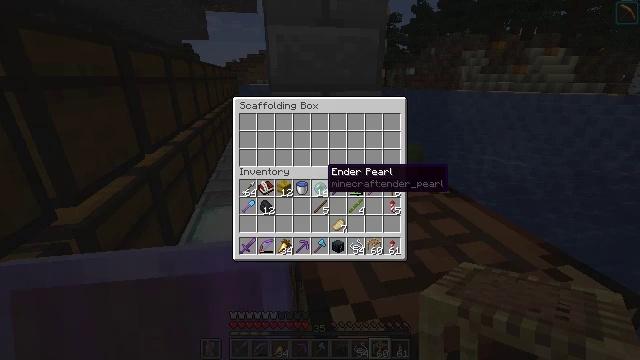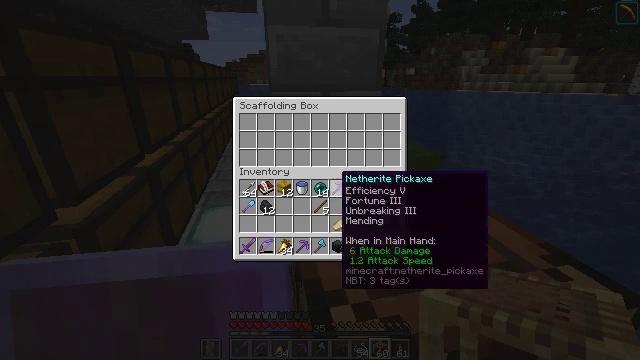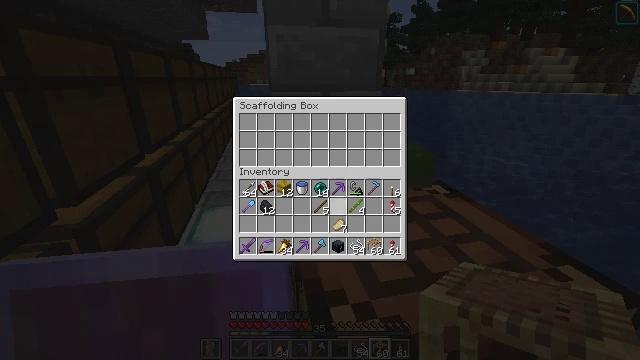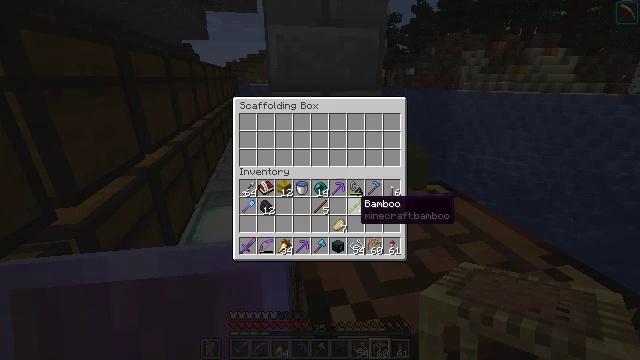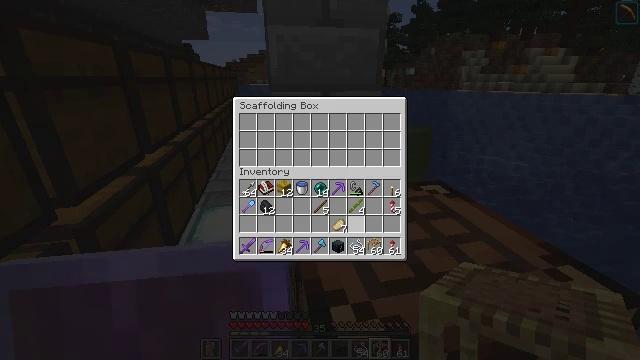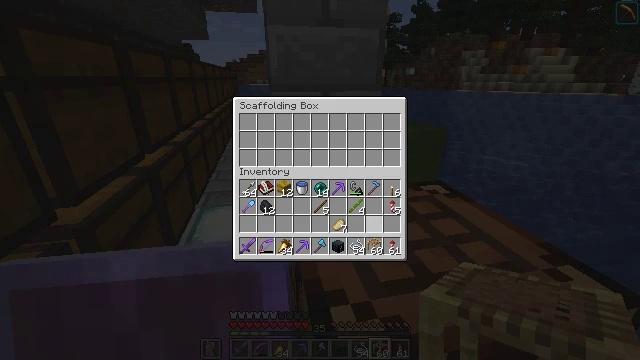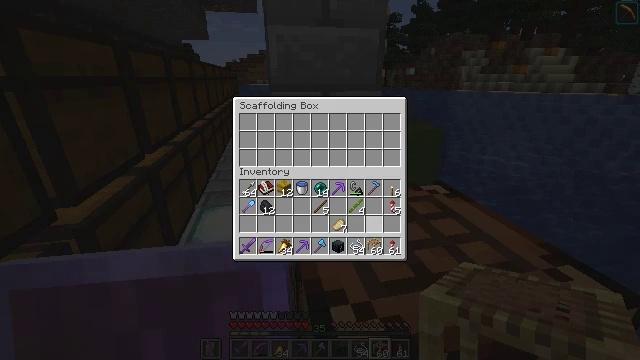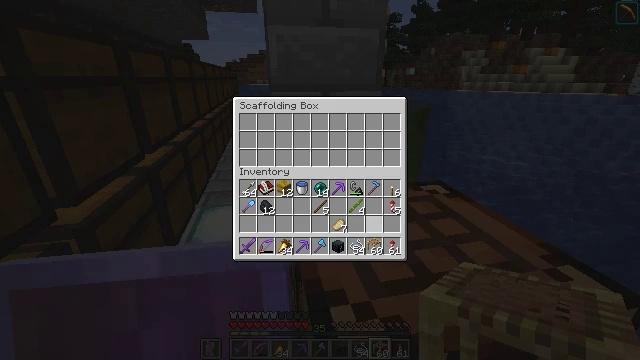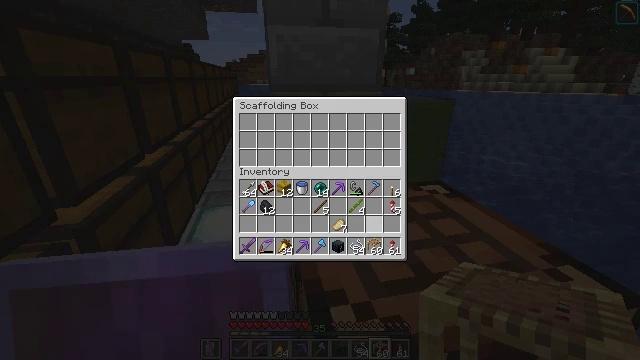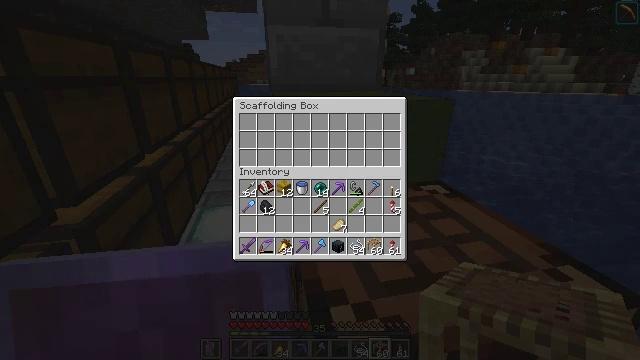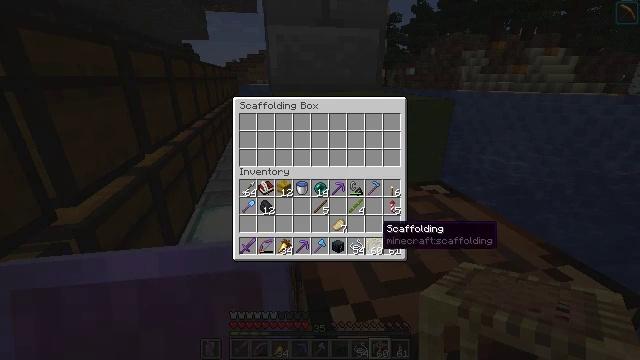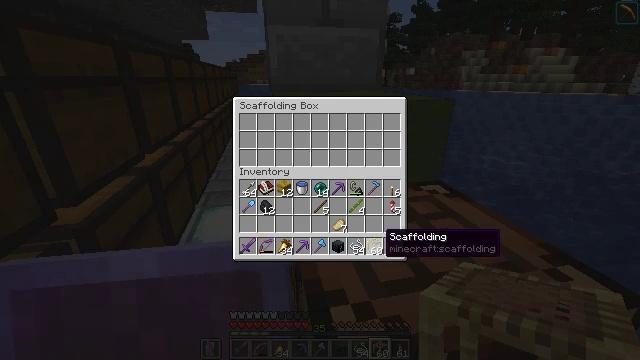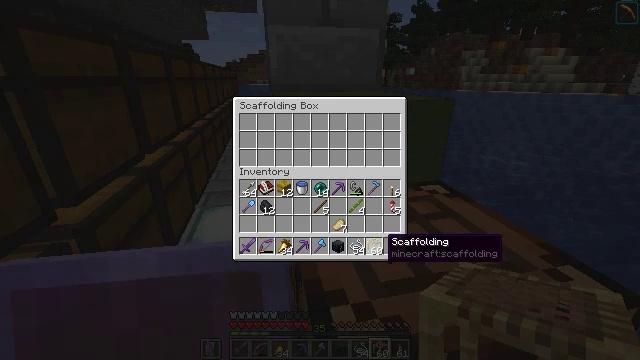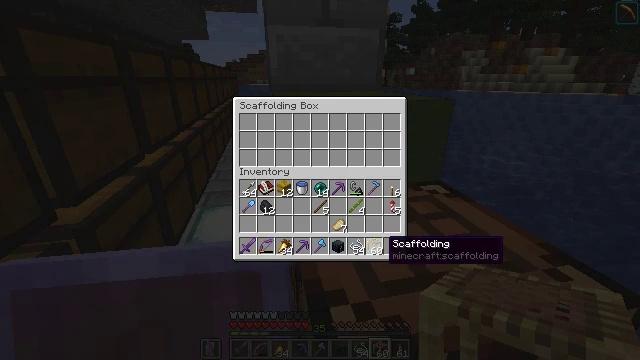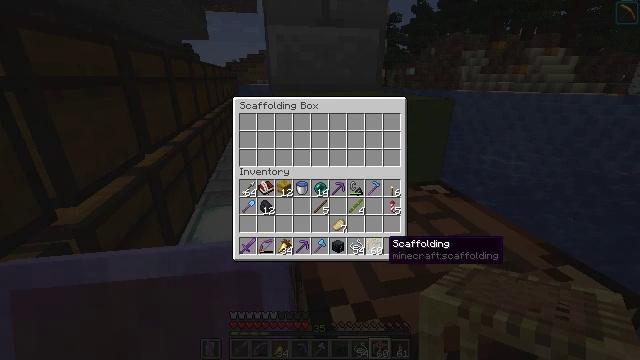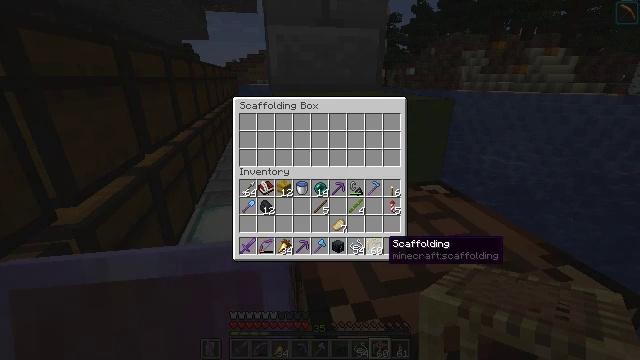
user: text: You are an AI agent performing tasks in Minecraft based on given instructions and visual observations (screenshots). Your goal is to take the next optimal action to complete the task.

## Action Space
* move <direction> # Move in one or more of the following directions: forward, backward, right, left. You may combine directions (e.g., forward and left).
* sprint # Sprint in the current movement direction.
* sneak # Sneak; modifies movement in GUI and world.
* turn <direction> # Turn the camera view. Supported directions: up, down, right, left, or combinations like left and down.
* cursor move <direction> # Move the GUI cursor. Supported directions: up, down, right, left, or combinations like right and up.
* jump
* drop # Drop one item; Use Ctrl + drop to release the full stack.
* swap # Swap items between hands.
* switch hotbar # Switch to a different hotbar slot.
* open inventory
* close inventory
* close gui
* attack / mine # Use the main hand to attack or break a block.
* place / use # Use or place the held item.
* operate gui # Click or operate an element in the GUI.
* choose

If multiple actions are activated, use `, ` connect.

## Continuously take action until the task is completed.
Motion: motion action
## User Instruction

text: Use bamboo and some string to create scaffolding in the crafting table.
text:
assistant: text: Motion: cursor move right and down
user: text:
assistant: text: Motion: cursor move right and down
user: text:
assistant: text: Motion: cursor move right and down
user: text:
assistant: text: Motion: cursor move down
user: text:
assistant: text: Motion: cursor move right
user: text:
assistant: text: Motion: sneak
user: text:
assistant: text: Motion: sneak
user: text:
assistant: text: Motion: sneak
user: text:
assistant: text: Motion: sneak
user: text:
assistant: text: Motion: sneak
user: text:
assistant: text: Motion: sneak, cursor move down
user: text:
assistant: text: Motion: sneak
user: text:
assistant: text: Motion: sneak
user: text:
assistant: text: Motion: sneak
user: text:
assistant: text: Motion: sneak
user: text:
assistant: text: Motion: sneak
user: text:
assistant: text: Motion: sneak
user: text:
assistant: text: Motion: sneak
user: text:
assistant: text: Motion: sneak
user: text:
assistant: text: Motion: sneak
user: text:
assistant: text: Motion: sneak, operate gui
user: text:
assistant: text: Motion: sneak, operate gui
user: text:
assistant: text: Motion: sneak
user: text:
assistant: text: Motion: sneak
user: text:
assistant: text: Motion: sneak
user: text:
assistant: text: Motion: no_op
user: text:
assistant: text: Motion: no_op
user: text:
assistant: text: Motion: no_op
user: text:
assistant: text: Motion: no_op
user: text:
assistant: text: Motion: no_op